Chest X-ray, AP view. Patient: 58 years old, sex M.
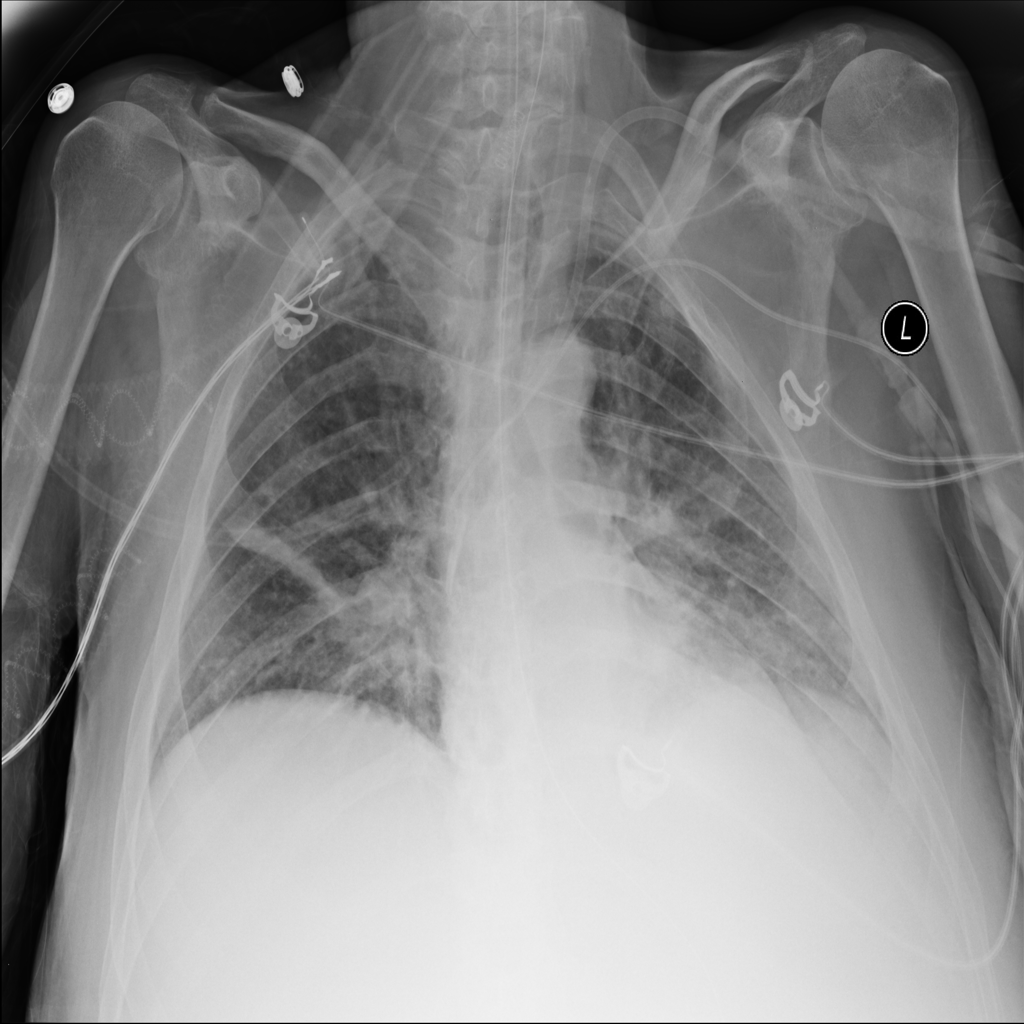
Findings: Atelectasis, Infiltration